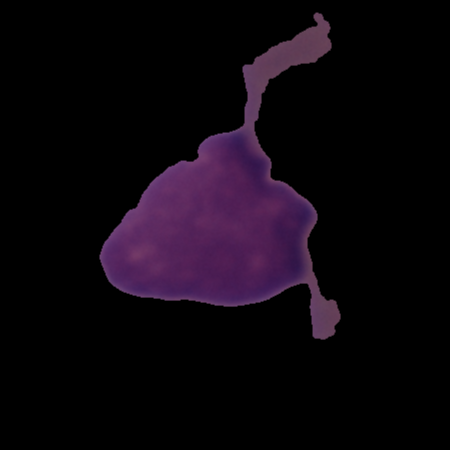
Label: healthy